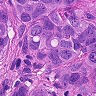
Metastatic tissue present: yes